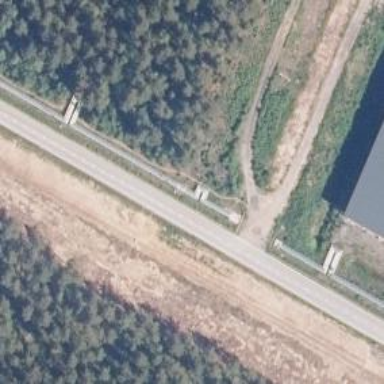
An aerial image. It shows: Path leading to bridge.